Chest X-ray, PA view. Patient: 54 years old, sex F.
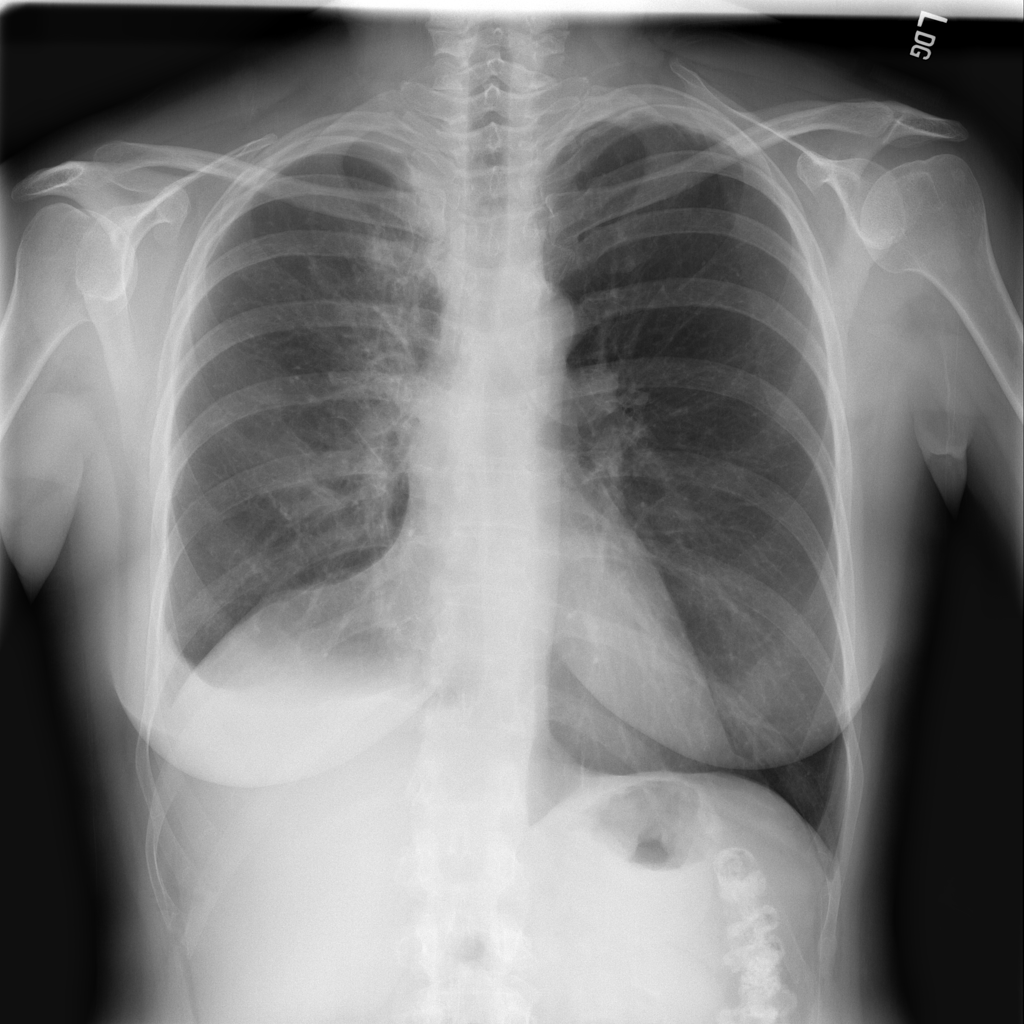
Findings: Effusion, Mass